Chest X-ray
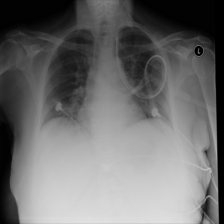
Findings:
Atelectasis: positive
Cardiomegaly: negative
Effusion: negative
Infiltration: negative
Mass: negative
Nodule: negative
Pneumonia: negative
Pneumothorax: negative
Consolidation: negative
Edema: negative
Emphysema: positive
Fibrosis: negative
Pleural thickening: negative
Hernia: negative